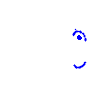
Particle: pion